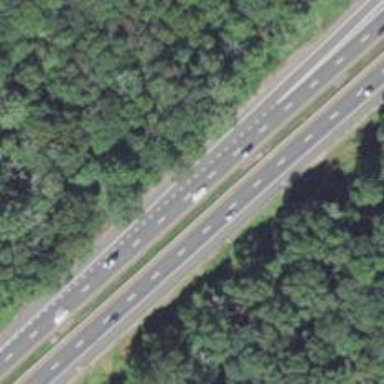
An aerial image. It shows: Asphalt motorway.